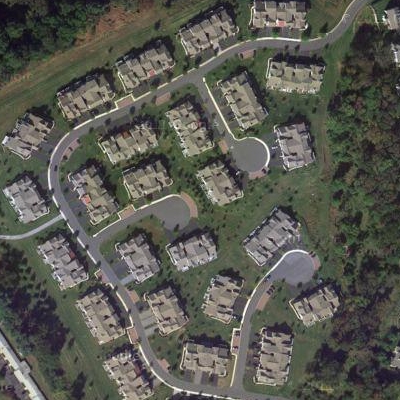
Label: fResident